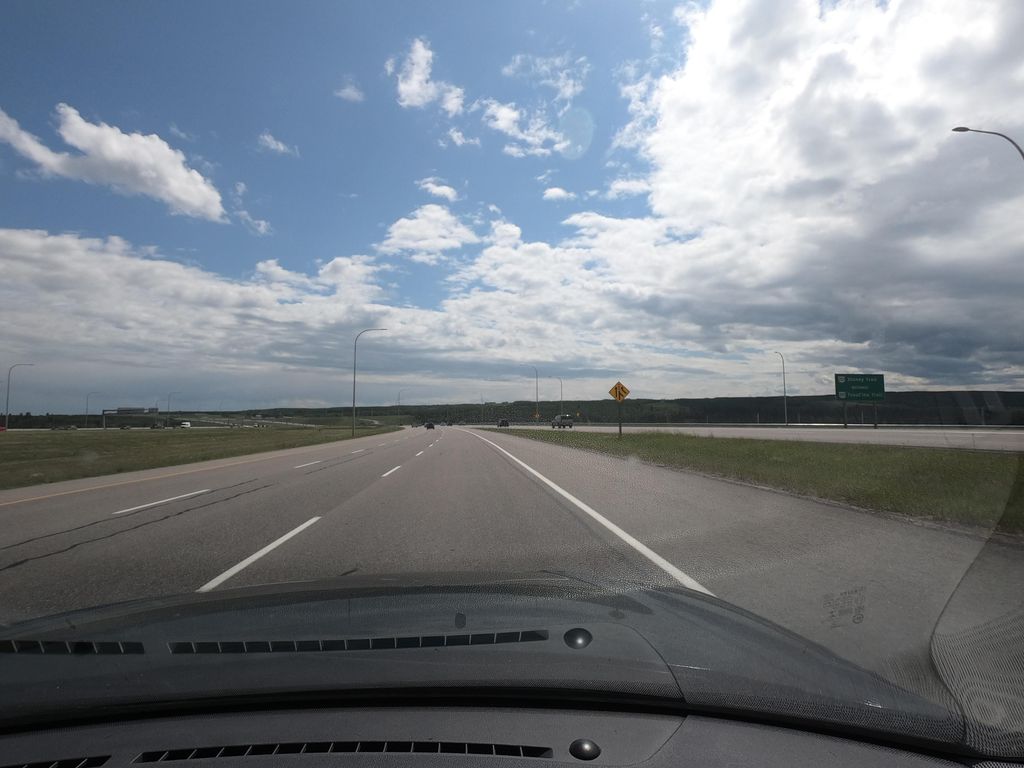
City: calgary